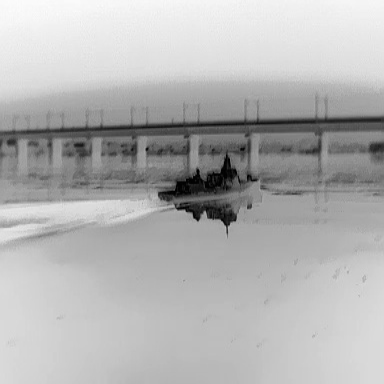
There is a warship in the infrared image.